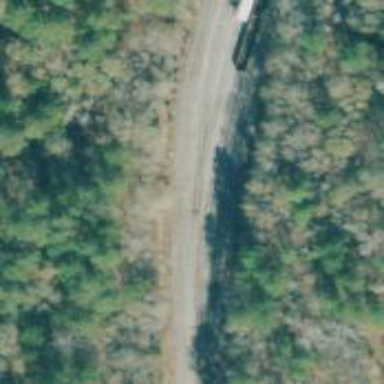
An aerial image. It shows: Railway track used for transporting aggregate freight.